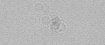
Label: camera_spot